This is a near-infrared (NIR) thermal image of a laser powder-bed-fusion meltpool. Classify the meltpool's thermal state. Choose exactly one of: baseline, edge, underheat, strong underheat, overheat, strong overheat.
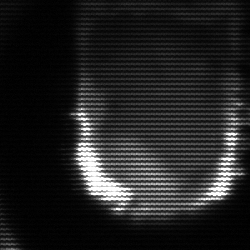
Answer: baseline